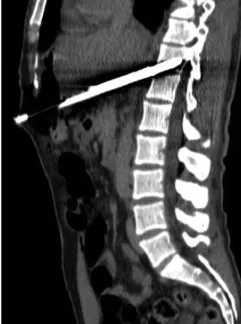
Abdominal CT. Sagittal.
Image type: radiology (ct)